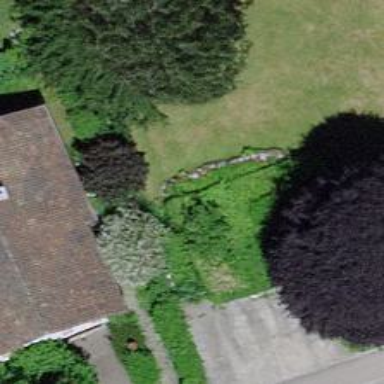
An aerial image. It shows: Garage.